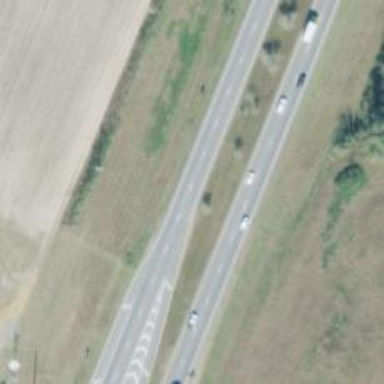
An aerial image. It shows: Trunk expressway with asphalt surface. It is dual carriageway.